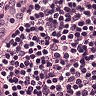
Metastatic tissue present: no